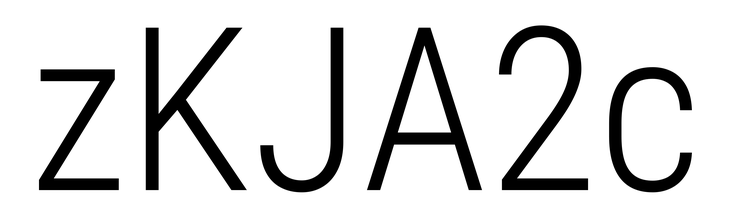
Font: Roboto_Condensed_Light